Question: So I am faced with a situation that I have been stuck with for an hour.
Here's my situation: I want to add an image that says "Life:" separate from my game canvas very much like this game Legend of Zelda for the NES.

Problem is: my code still only shows my game canvas.
'''
public class Game extends Canvas {
private Game(){
JFrame container = new JFrame("Arcade Shooter Clone");
panel = (JPanel)container.getContentPane();
panel.setLayout(new BorderLayout());
panel.add(this,BorderLayout.CENTER);
ShipLifeTitle shipLifeTitle = new ShipLifeTitle();
panel.add(shipLifeTitle,BorderLayout.SOUTH);
}
}
public class ShipLifeTitle extends Sprite {
private Image image;
public ShipLifeTitle()
{
try
{
image = ImageIO.read(new File("src/Ship/shipLifeTitle.PNG"));
}
catch(IOException e)
{
e.printStackTrace();
}
}
@Override
public void draw(Graphics g) {
// TODO Auto-generated method stub
g.drawImage(image, 200, 200, null);
}
}
public class Sprite extends Component implements GameComponent {
public Vector2D position;
public Vector2D velocity;
@Override
public void update(long milliseconds) {
// TODO Auto-generated method stub
}
@Override
public void draw(Graphics g) {
// TODO Auto-generated method stub
}
}
'''
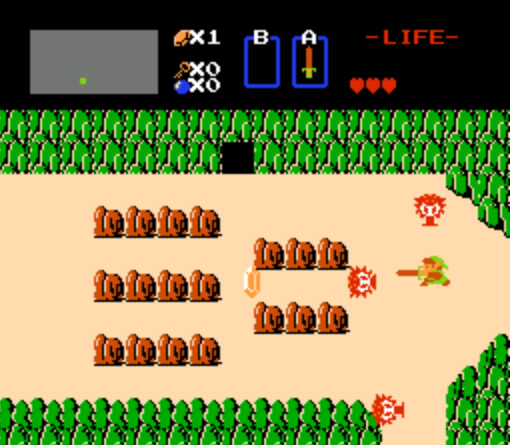
Answer: In you 'ShipLifeTitle' panel, you need to override its 'getPreferredSize' method.
'''
public class ShipLifeTitle extends Sprite {
//...
public Dimension getPreferredSize() {
return new Dimension(image.getWidth(null), image.getHeight(null));
}
}
'''
This will give 'BorderLayout' some hints as to how you want the panel to be laied out